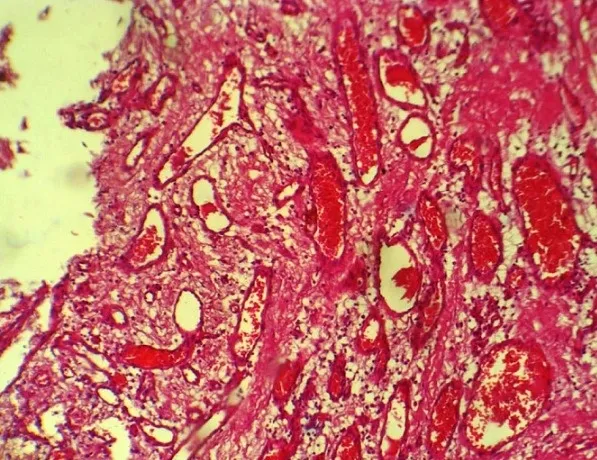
Cavernous hemangioma X 100 - vessels vary in size and dilated containing erythrocytes light.
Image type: pathology (h&e)